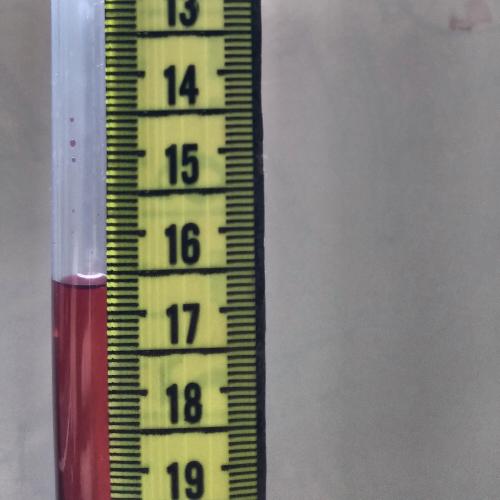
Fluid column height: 16.7 cm